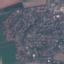
Label: Residential